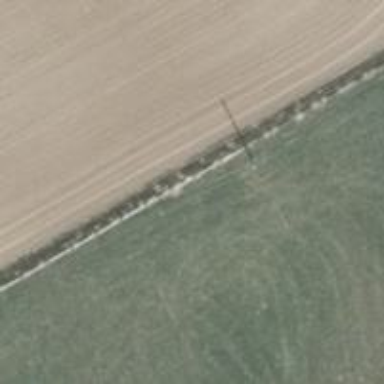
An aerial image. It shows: Power pole.